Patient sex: F
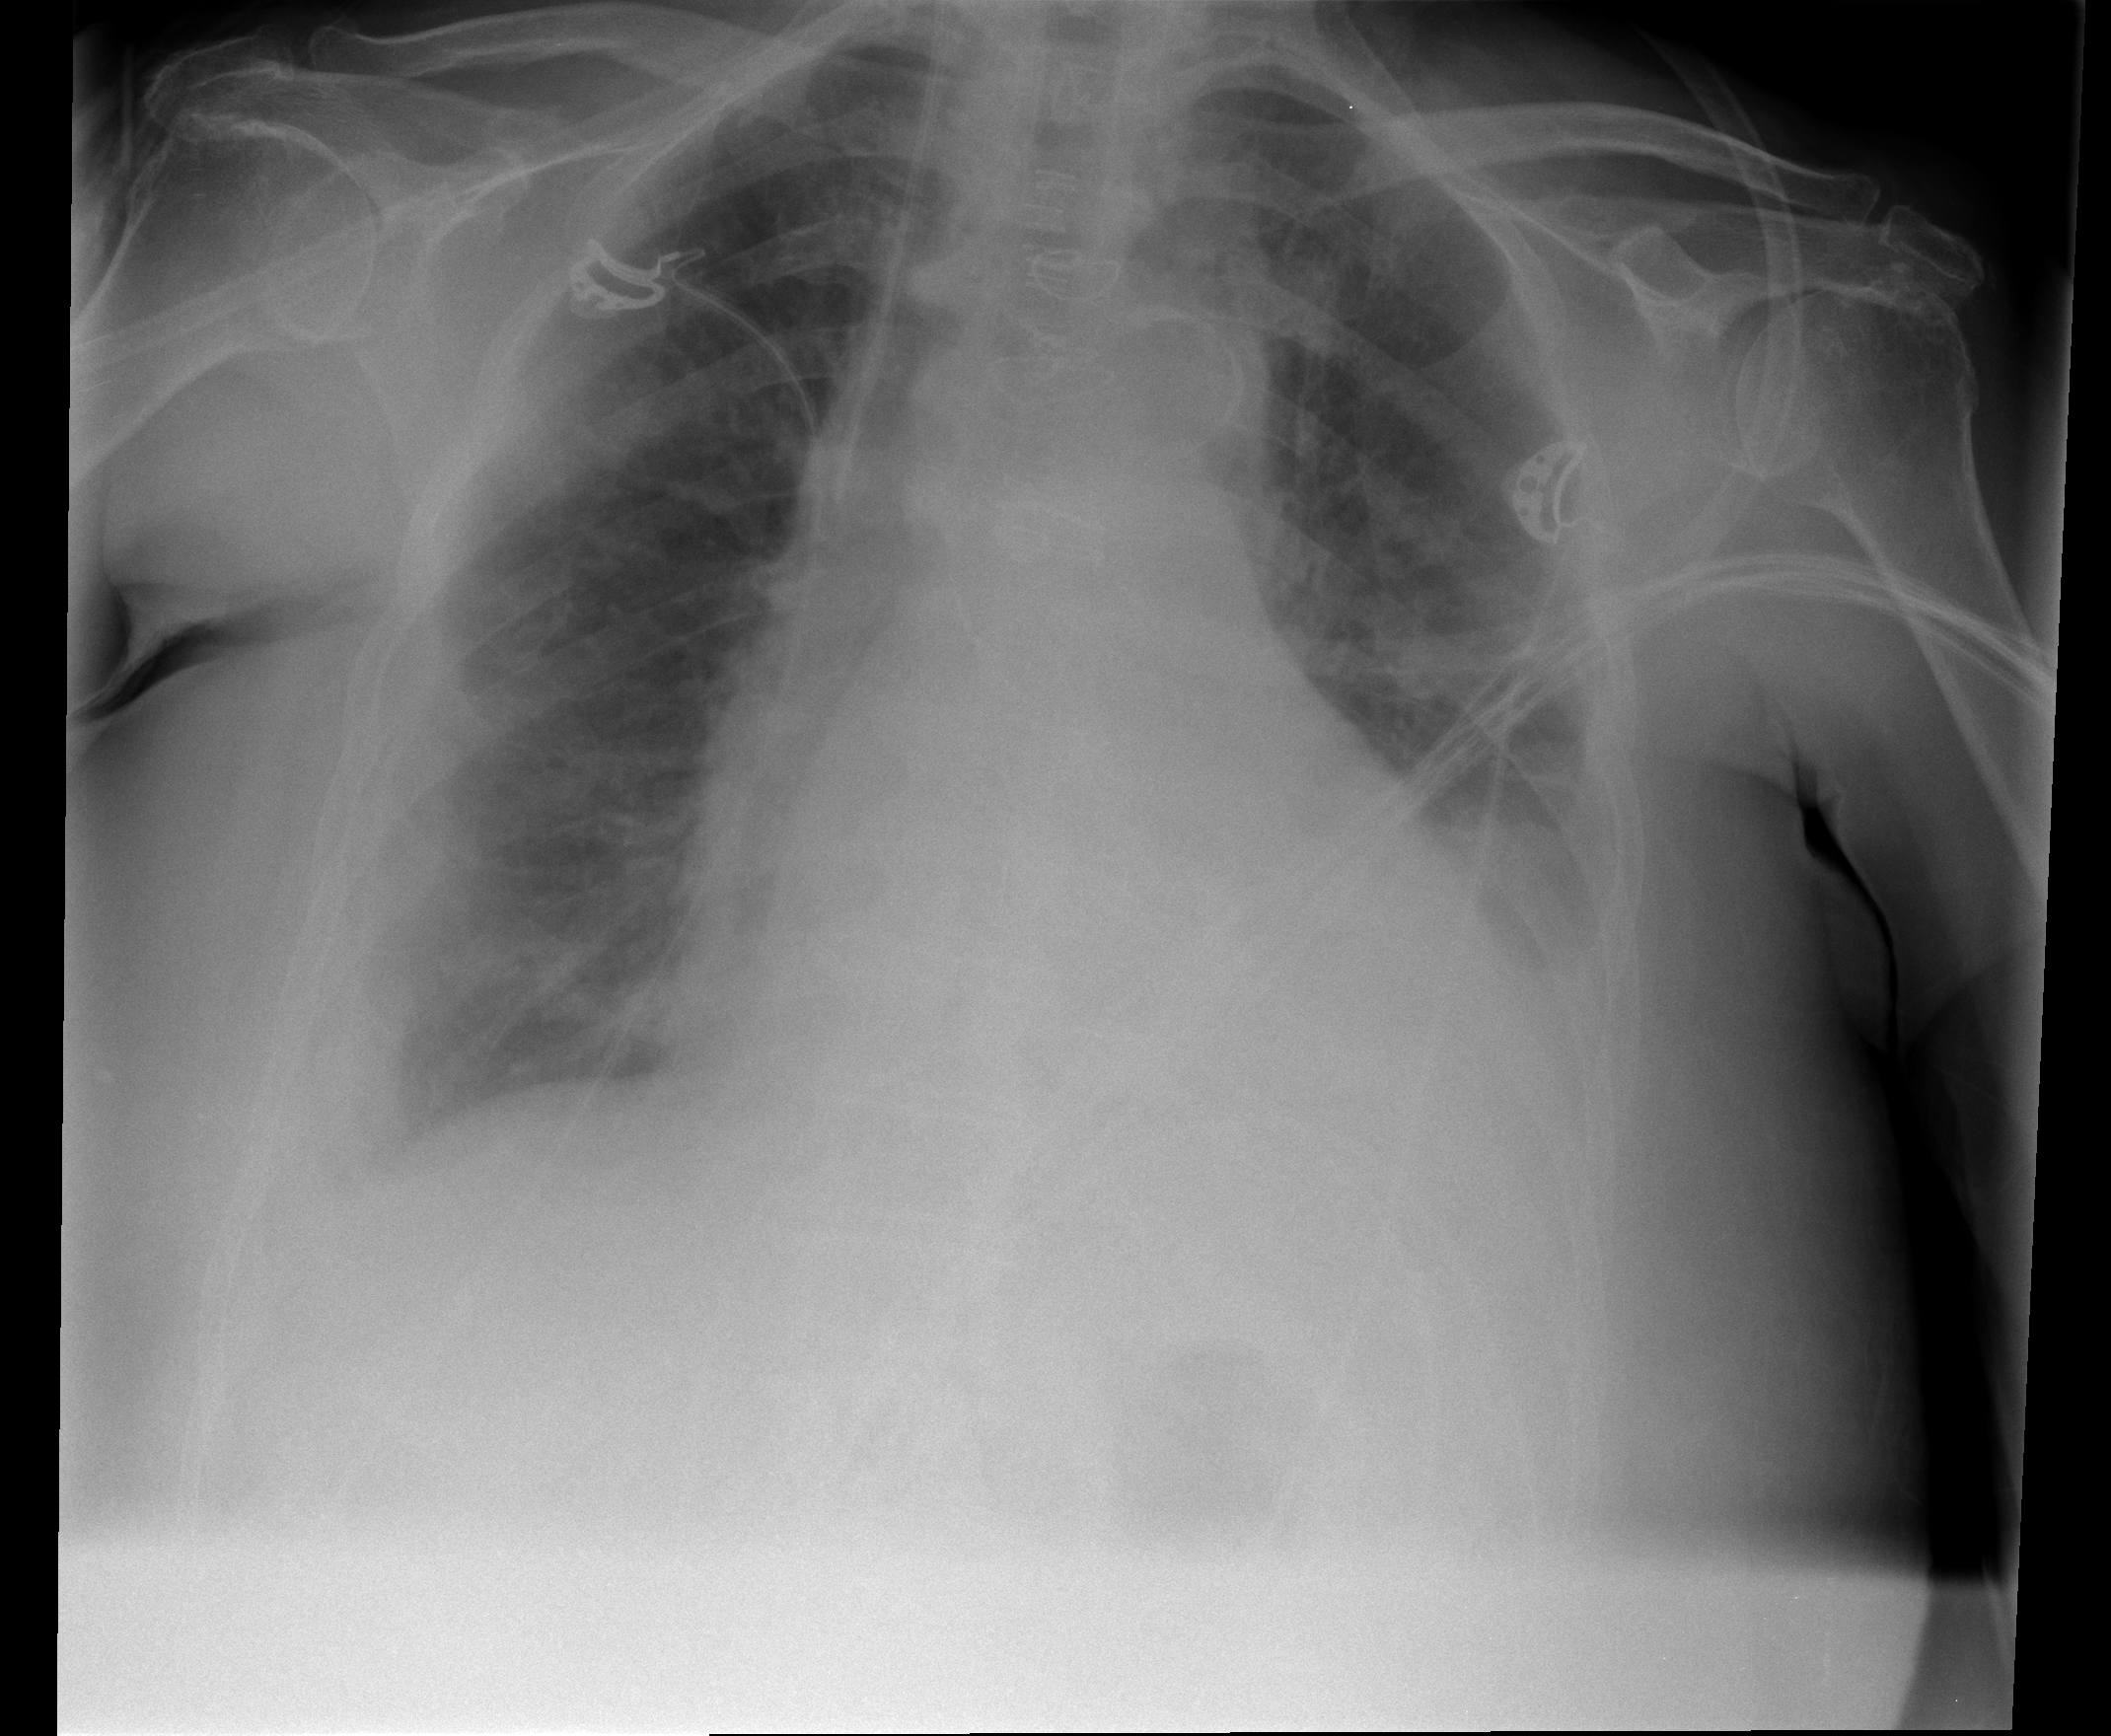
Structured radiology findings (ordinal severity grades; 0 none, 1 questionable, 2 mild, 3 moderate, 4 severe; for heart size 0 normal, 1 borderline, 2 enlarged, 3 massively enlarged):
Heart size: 2
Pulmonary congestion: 2
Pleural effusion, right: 2
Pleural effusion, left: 2
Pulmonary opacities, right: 0
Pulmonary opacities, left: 0
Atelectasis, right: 2
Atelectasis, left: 3